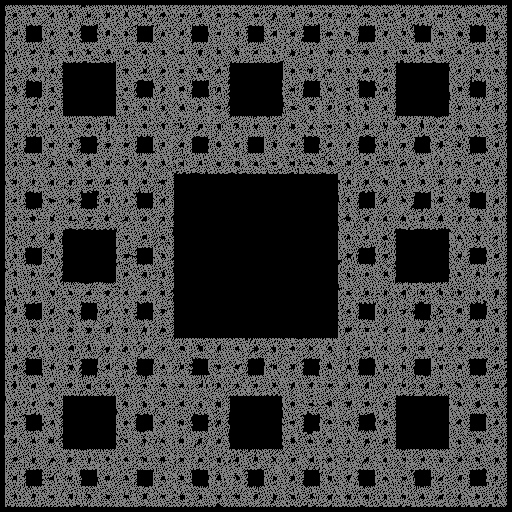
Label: sierpinski_carpet